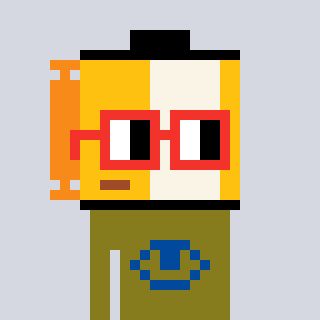
a pixel art character with square red glasses, a film roll-shaped head and a gunk-colored body on a cool background